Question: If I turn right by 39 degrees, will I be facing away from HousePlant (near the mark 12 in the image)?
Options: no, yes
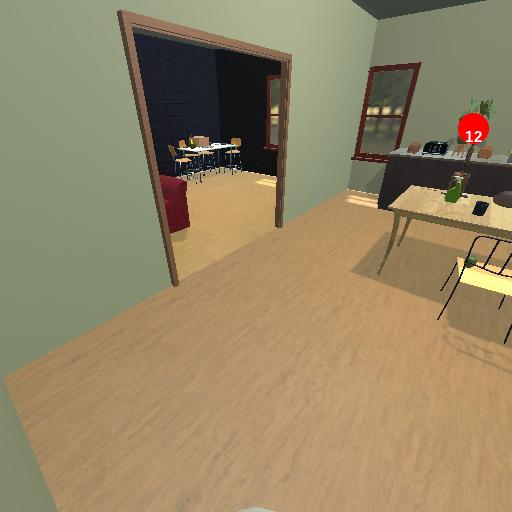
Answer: no